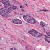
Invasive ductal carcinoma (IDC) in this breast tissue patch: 1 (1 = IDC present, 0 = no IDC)